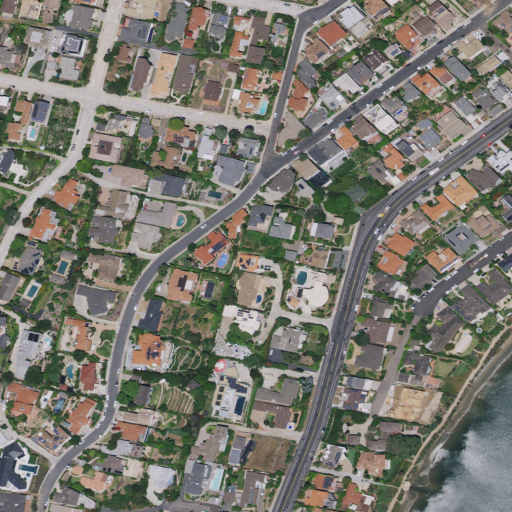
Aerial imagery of cape in California named Fisherman Point containing medium intensity development, low intensity development, open development, open water, and high intensity development